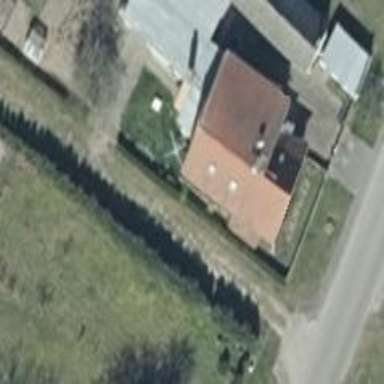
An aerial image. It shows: Gabled house with red roof. The roof is oriented along the house.